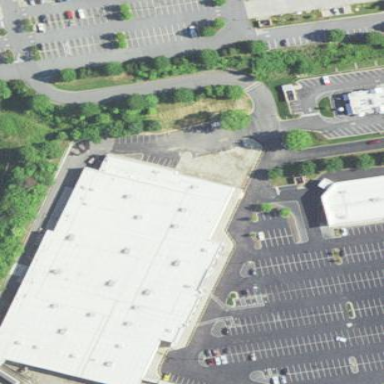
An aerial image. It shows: Retail building.